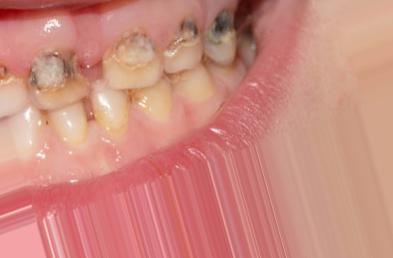
Condition: Caries